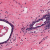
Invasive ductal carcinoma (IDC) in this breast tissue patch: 0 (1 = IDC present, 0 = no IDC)